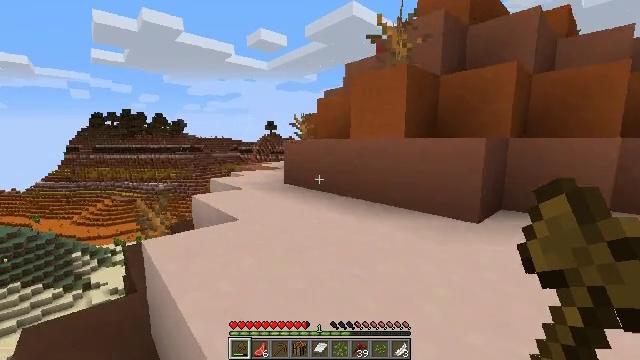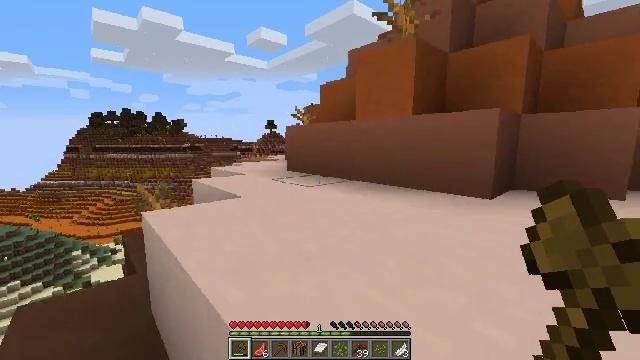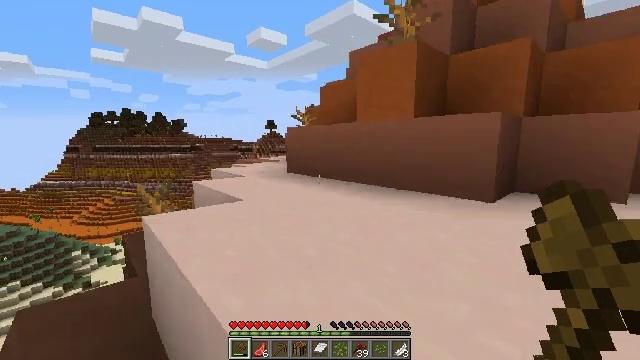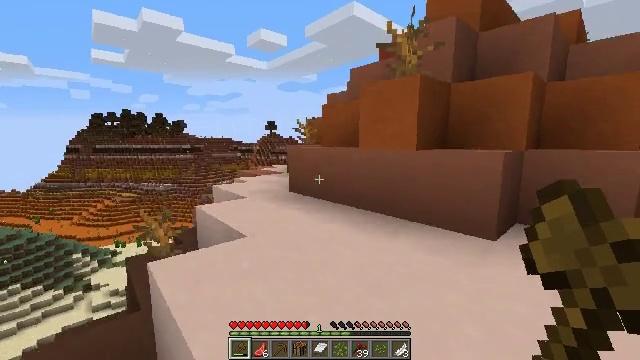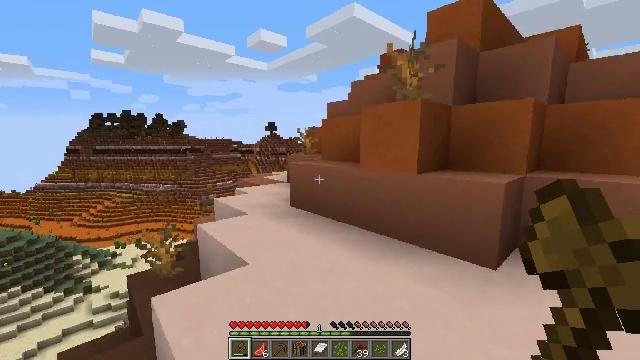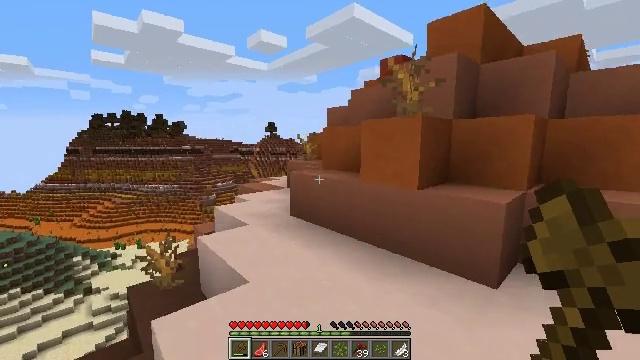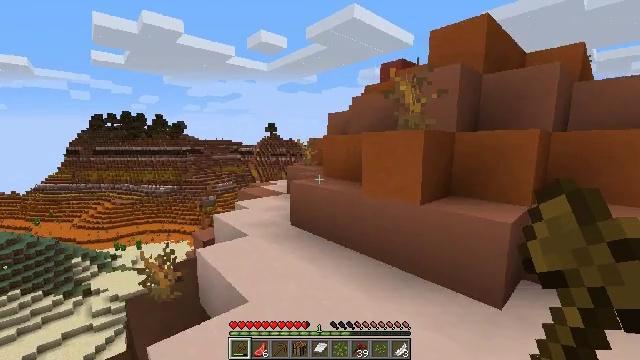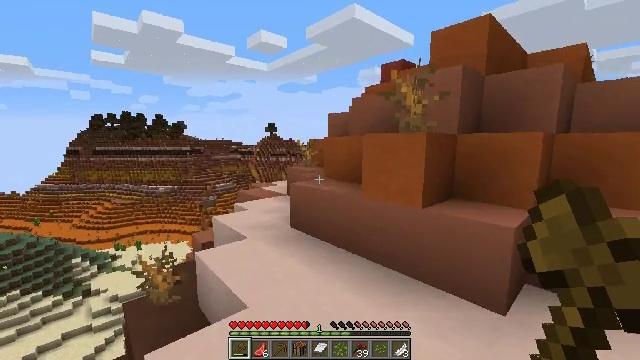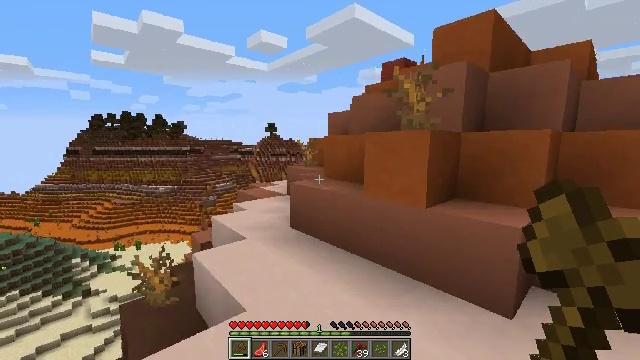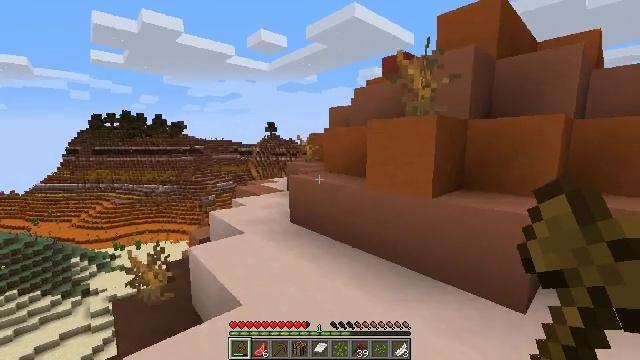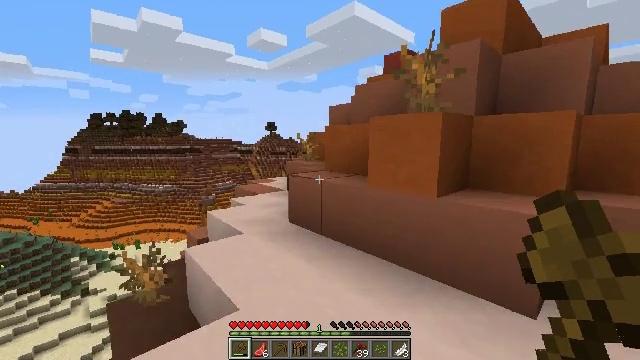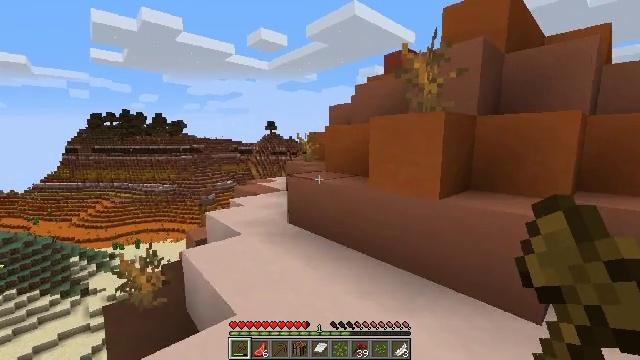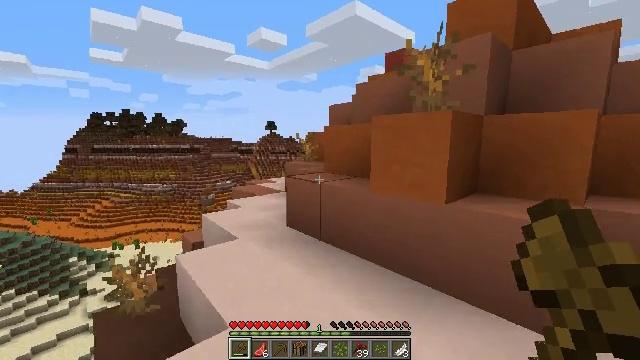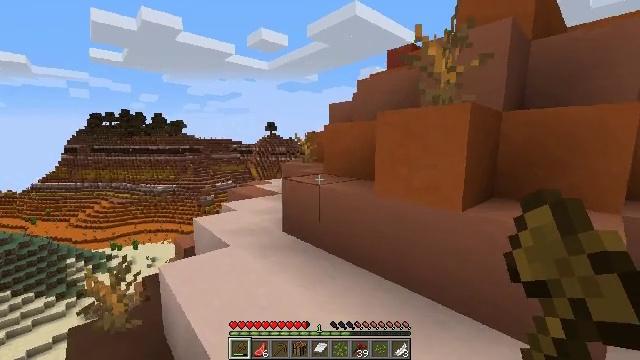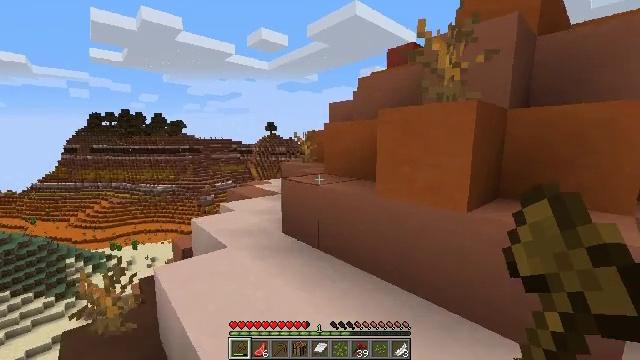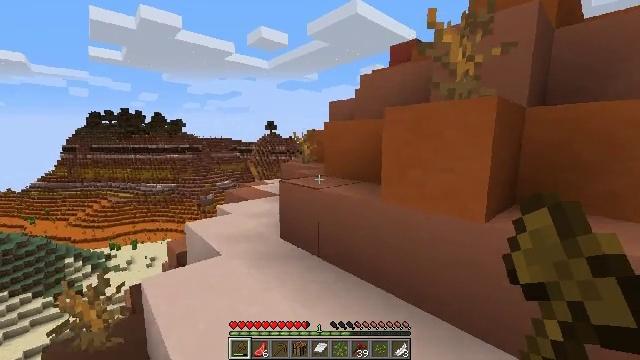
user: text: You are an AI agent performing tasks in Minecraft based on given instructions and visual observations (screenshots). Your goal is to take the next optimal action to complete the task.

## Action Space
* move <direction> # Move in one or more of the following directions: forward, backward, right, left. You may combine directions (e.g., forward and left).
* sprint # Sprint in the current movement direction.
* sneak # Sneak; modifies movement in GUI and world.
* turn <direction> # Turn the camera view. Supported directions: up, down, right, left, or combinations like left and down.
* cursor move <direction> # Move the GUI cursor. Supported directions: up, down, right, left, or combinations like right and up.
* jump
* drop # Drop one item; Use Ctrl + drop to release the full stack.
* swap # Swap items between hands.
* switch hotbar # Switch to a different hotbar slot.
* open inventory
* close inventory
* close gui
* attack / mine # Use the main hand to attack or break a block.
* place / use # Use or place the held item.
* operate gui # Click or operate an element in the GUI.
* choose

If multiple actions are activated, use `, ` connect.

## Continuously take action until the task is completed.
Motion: motion action
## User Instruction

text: Mine red sand from the ground.
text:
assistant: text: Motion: move forward and move right, jump
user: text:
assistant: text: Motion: move forward and move right, jump
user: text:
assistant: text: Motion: move forward and move right, jump
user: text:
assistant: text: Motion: move forward and move right
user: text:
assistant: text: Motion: move forward
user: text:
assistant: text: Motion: move forward
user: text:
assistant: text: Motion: move forward
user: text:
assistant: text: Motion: move forward
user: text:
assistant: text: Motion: move forward
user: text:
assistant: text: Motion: move forward
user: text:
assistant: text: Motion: move forward
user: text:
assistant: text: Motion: move forward
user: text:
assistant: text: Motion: move forward
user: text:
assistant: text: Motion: move forward
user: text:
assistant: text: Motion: move forward
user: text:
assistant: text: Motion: move forward and move left
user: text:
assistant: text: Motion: move forward and move left
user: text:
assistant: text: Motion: move forward and move left
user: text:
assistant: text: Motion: move forward and move left
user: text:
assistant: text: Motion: move forward and move left
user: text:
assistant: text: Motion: move forward and move left
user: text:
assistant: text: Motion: move forward and move left
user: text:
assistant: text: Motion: move forward and move left
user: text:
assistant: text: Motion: move forward and move left
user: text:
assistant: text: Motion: move forward and move left
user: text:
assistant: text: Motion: move forward
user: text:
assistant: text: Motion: move forward
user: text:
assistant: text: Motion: move forward
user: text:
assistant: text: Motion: move forward
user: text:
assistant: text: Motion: move forward